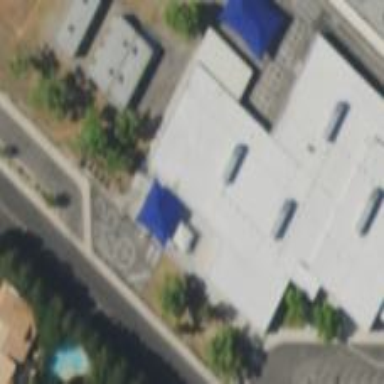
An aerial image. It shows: Man-made structure that is school.